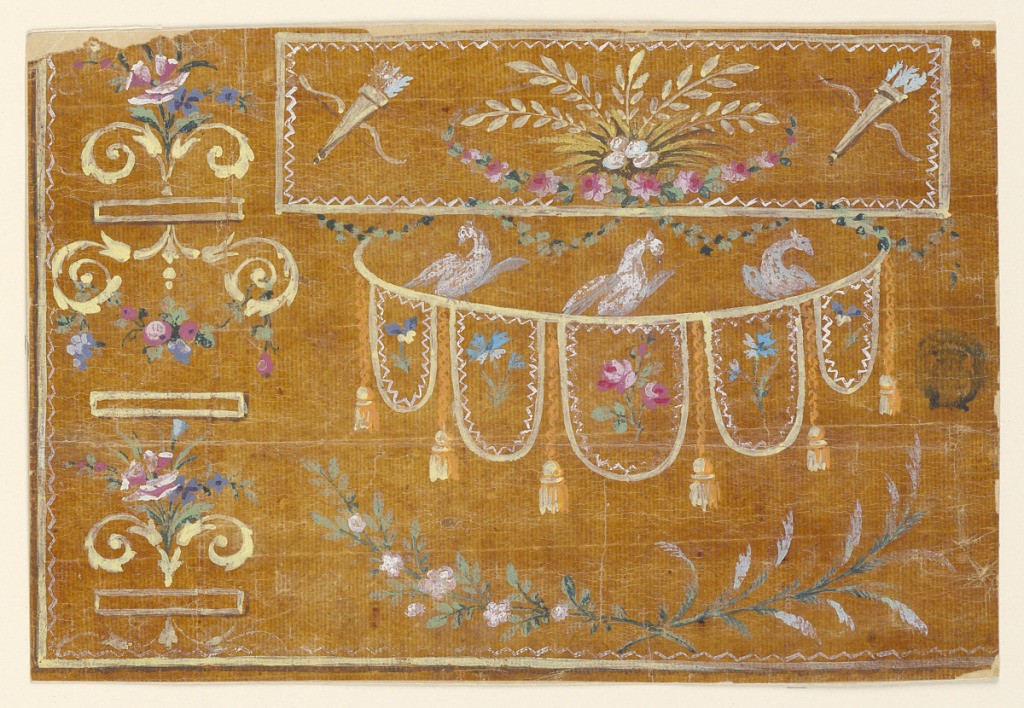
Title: Design for the Embroidery of the Left Bottom Corner of a Man's Waistcoat of the "Fabrique de St. Ruf," "Gilet" Design
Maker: Fabrique de Saint Ruf, Lyon, France
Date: ca. 1785
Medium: Brush and gouache on glazed tracing paper
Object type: Drawing
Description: The corner is rectangular. The intervals between the buttonholes are decorated alternatively with a bunch of flowers rising from a rinceau calyx and with a fruit festoon suspended from rinceau spirals. Oblong pocket with eggs beneath a plant and in a rose wreath flanked by quivers crossed with bows. Three birds are shown beneath the pocket upon a hoop from which lambrequins with flower boughs and tassels are suspended.